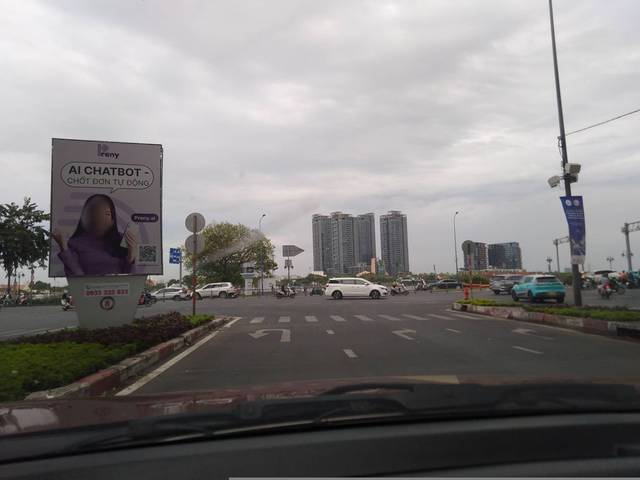
Region: Vietnam
Coordinates: 10.771, 106.706